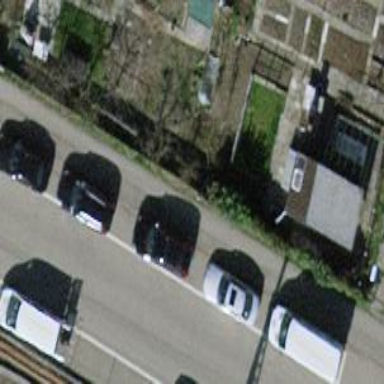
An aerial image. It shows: Parking area.